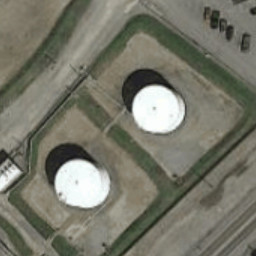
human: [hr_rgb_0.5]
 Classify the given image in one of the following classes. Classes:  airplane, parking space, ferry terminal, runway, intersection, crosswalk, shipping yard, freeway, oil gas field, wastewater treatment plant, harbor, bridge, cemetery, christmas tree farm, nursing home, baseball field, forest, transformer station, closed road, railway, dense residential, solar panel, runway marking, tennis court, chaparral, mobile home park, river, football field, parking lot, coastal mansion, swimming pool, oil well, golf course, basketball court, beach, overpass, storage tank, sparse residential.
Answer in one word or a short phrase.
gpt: storage tank